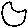
Label: moon